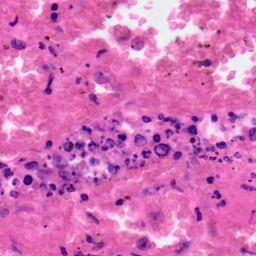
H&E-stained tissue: Colon